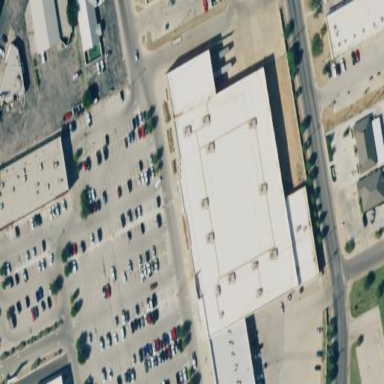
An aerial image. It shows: Building that houses supermarket.